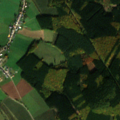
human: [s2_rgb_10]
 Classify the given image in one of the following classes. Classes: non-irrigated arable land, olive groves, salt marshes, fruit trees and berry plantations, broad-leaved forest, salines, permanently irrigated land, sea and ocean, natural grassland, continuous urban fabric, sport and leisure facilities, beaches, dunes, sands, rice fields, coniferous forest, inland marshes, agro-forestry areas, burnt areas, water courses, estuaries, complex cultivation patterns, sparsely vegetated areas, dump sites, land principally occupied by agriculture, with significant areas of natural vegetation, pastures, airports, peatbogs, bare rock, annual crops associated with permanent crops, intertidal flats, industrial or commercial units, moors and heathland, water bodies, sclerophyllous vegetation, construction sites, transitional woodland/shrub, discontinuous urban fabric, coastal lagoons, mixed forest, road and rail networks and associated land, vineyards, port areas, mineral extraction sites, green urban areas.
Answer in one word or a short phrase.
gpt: non-irrigated arable land, broad-leaved forest, mixed forest